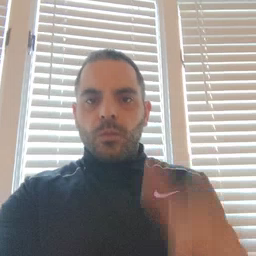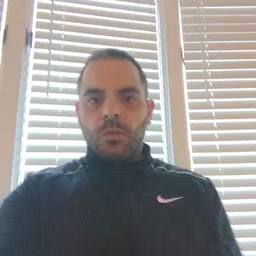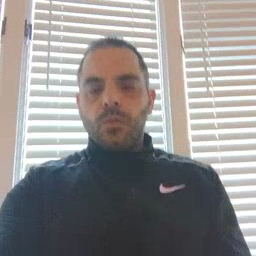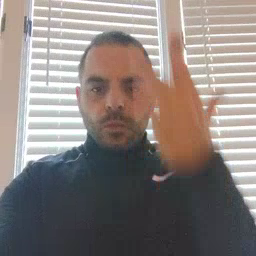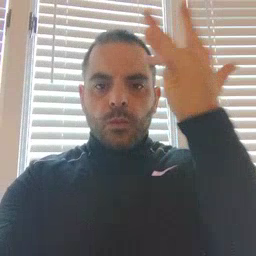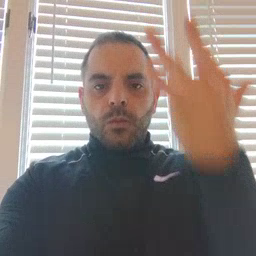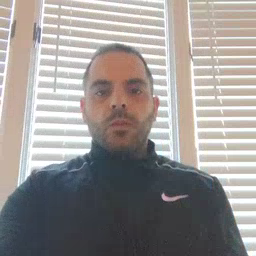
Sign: why